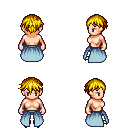
a pixel art fantasy rpg character, female body template, human, light skin, overskirt, teal pants, blonde short bangs hairstyle, gold boots, four views (front, back, left, right), 2x2 character sprite sheet, small pixel art, hard edges, no anti-aliasing